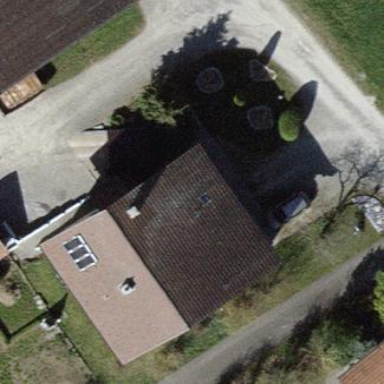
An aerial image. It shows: Detached building with gabled roof.